Interaction volume radius: 5 \u00c5
Interaction volume height: 15 \u00c5
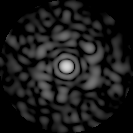
Disorder parameter: 0.8156